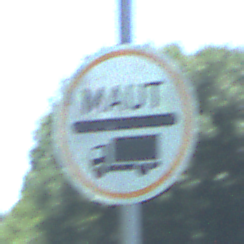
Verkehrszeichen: Mautpflicht
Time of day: Midday
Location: Outdoor (Nature)
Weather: Clear
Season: Summer
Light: Natural